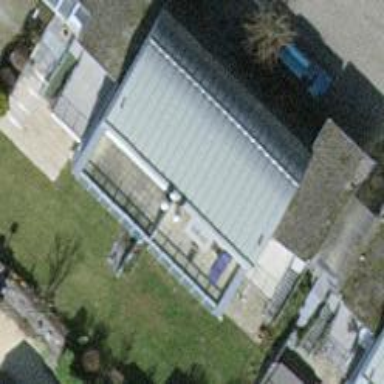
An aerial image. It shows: Terrace building.